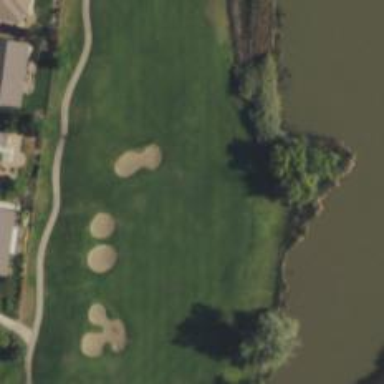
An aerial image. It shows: Golf hole.